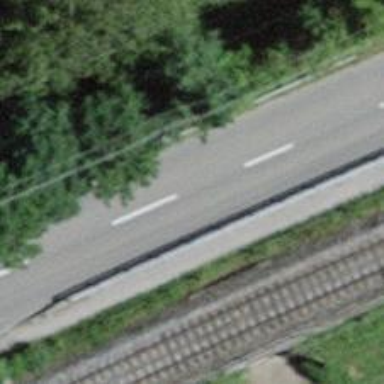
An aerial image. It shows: Track road with grade2 tracktype. It goes through tunnel.